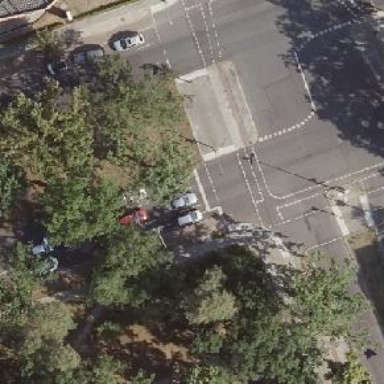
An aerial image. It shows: Traffic signals at road crossing.